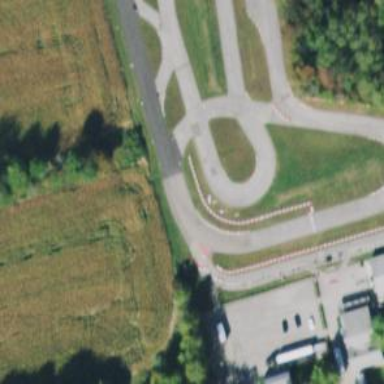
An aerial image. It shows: Motor sport raceway.